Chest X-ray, PA view. Patient: 70 years old, sex M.
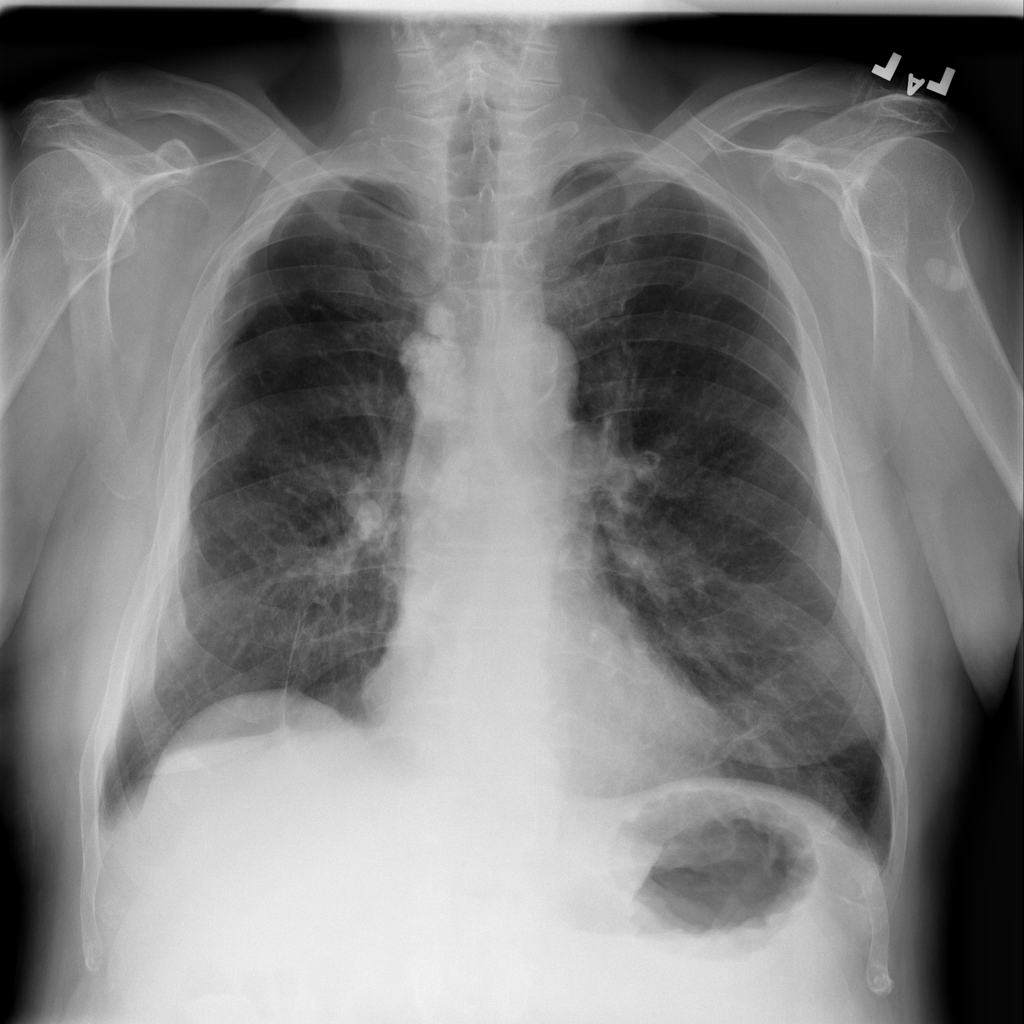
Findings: No Finding